Question: I'm currently testing a theory. I have VS2013 and have installed Apache Cordova and Node.js project libraries. I have created NodeJS+Socket.IO websites before using the native command line methods, mostly using guides so my understanding of "how things work" is on the basic side. Below is a picture of the VS Project I've created:

Basically I want to be able to use socket.io to communicate data between the two projects. I've done a fair bit of research on Google and on here and can't find anything specific, how could this be achieved?
I have seen <URL> which tells me this could potentially be achieved, but that is natively Android and not Cordova.
It also may be that using NodeJS isn't the best option. Ultimately I'm wanting to be able to communicate with an existing (very large) .Net application so I would be interested to know if there's a better way of doing this (skipping the NodeJS layer entirely?).
Thanks for your time
### UPDATE
Something I'm trying, but getting connection error:
'''
var http = require('http');
var server = http.createServer();
var io = require('socket.io')(server);
server.listen(5022, function () {
console.log('listening on *:5022');
});
io.sockets.on('connection', function (socket) {
console.log('socket connected');
socket.on('disconnect', function () {
console.log('socket disconnected');
});
socket.emit('text', 'wow. such event. very real time.');
});
'''
'''
document.addEventListener('deviceready',
function() {
onDeviceReady.bind(this);
console.log('Device is Ready')
var socket = io.connect('http://MyDomain:5022');
socket.on('connect', function () {
socket.on('text', function (text) {
console.log(text);
});
});
},
false);
'''
I get the Device is Ready message, but I get this message:
> Failed to load resource: net::ERR_CONNECTION_REFUSEDFile: xhr_proxy, Line: 0, Column: 0
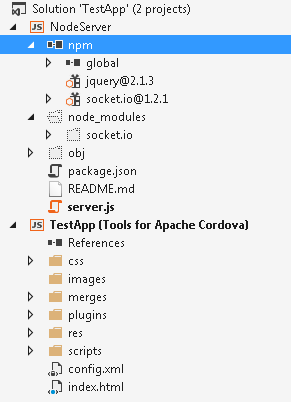
Answer: I created <URL> in the browser.